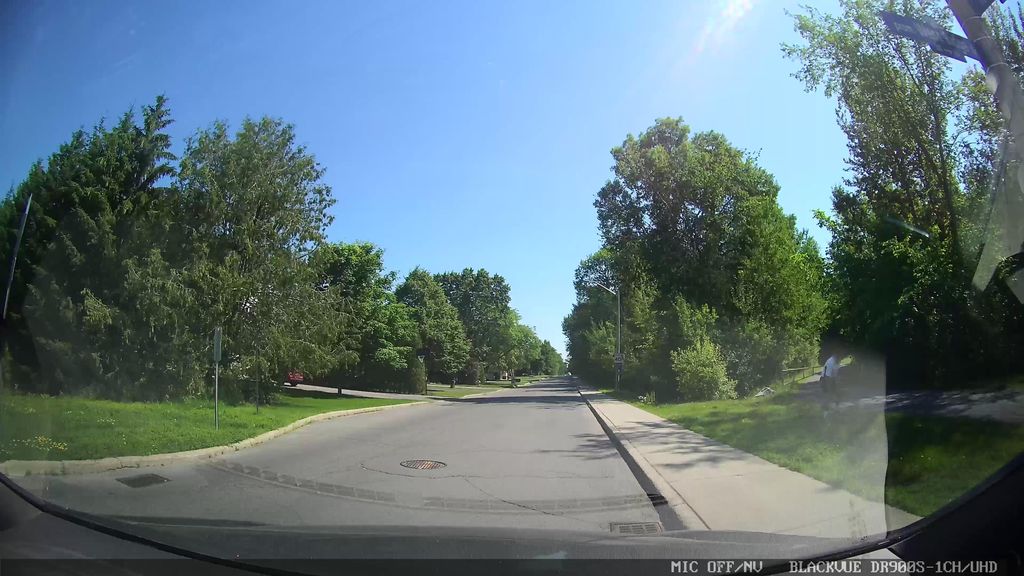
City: ottawa-gatineau